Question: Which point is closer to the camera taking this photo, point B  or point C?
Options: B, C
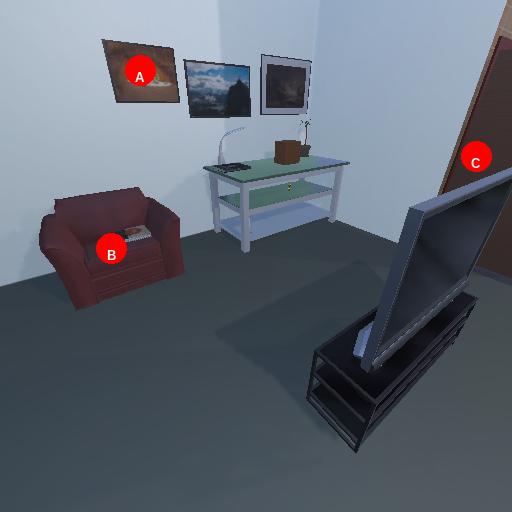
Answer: B